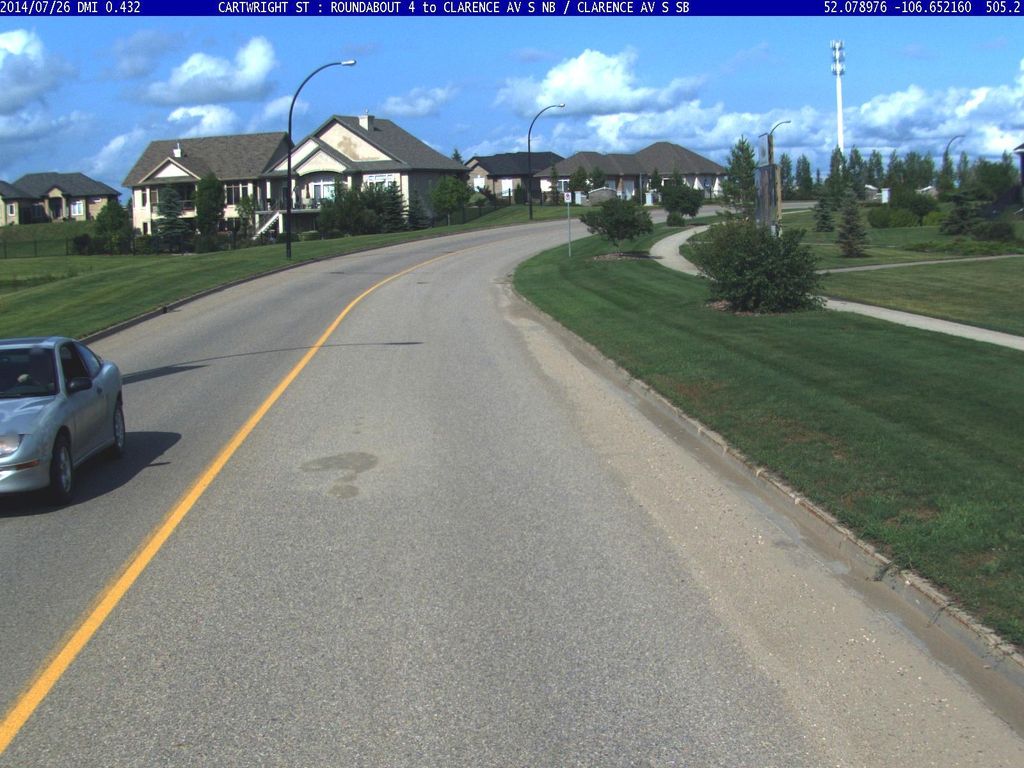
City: saskatoon